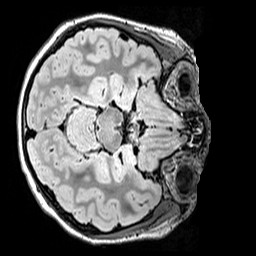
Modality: FLAIR
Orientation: axial
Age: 10
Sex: female
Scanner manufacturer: siemens
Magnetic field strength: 3 T
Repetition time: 5 s
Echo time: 0.388 s